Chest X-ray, PA view. Patient: 49 years old, sex M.
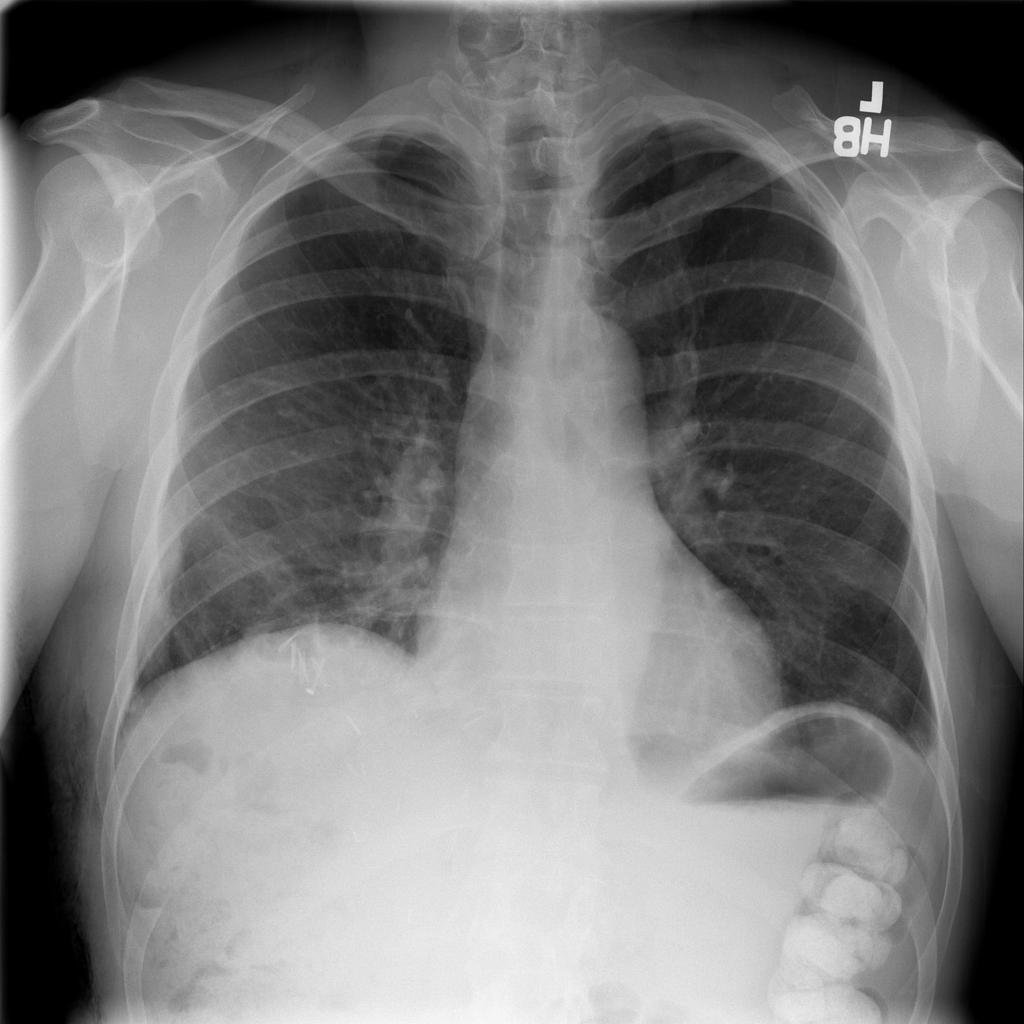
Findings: Effusion, Pneumothorax